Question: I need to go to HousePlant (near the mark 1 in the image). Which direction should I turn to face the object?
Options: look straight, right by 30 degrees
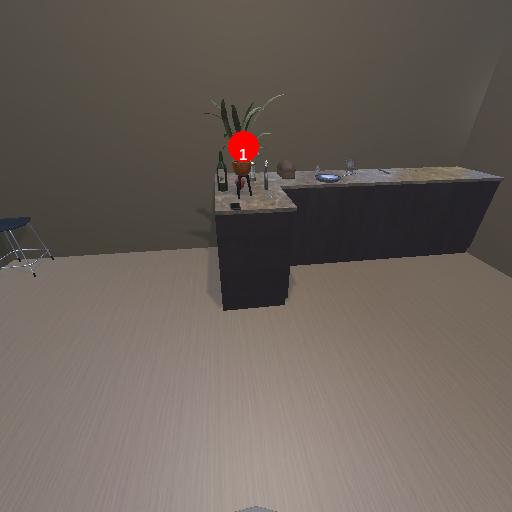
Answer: look straight